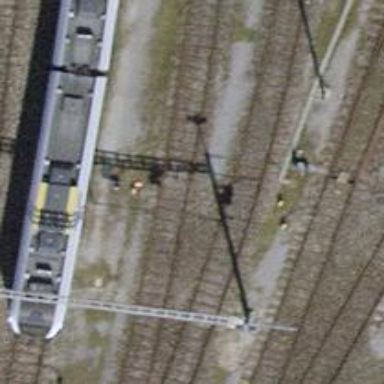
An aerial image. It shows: Yard with single rail track. The railway track is electrified with contact line for service purposes.